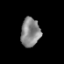
Tissue: prostate
Cell type: T cells
Senescence score: 0.3136
Nuclear area (px): 548
Mean DAPI intensity: 134.571